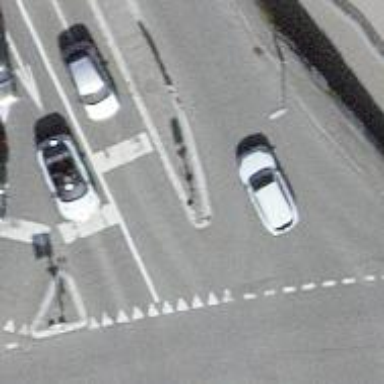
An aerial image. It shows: Road with traffic signals.